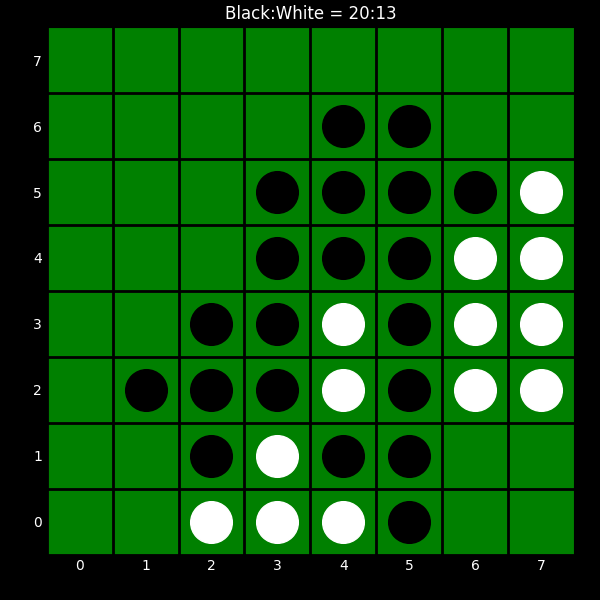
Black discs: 20
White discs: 13